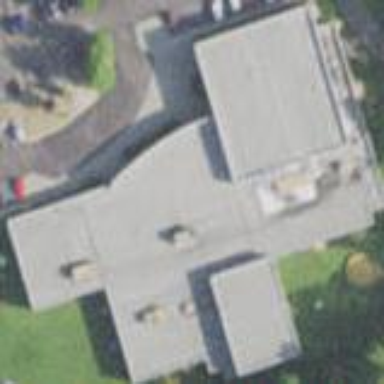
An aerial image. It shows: Hospital building.